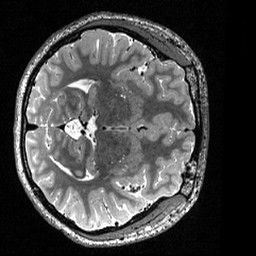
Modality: T2w
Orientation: axial
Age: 20
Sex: female
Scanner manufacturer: siemens
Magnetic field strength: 3 T
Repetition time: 3.2 s
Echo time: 0.56 s